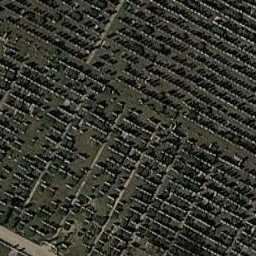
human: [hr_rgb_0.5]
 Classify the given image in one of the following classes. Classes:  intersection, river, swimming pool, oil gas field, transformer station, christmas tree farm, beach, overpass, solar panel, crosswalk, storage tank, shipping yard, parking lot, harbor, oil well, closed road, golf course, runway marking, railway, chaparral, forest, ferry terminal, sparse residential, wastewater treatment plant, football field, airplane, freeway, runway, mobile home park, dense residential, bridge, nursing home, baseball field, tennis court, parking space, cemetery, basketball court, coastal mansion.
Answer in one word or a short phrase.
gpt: cemetery